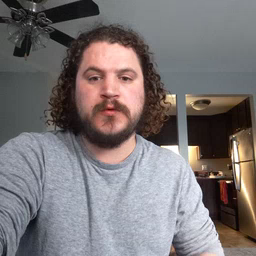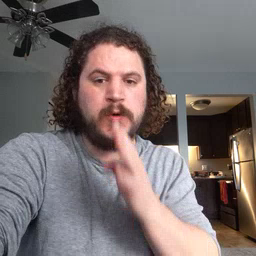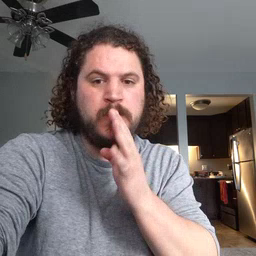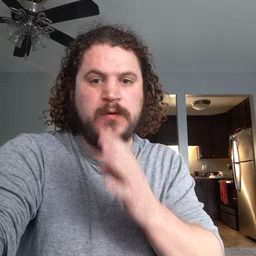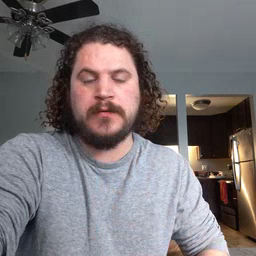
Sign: talk